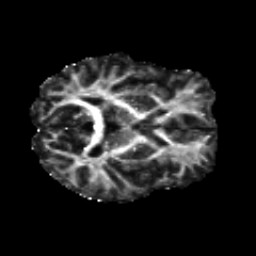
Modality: FA
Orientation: axial
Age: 19
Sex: male
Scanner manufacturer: siemens
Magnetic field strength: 3 T
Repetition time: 8.8 s
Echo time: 0.085 s